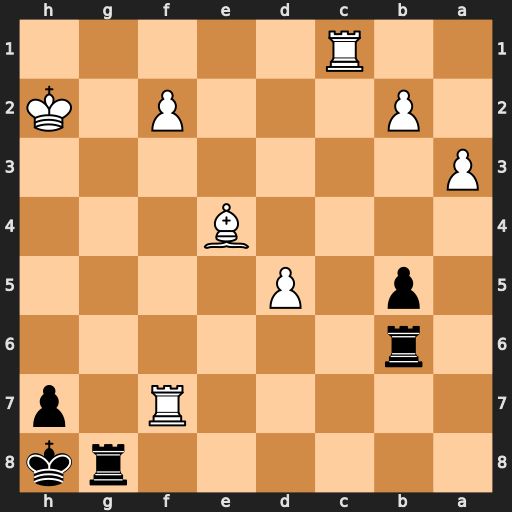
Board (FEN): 6rk/5R1p/1r6/1p1P4/4B3/P7/1P3P1K/2R5
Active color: b
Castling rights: -
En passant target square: -
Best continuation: Rh6#